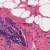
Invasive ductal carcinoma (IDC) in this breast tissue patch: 0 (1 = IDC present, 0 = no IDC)